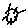
Label: sun